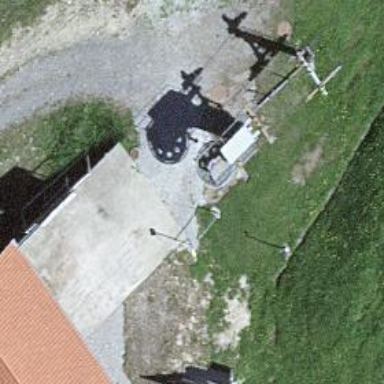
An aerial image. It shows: Pylon for aerialway.